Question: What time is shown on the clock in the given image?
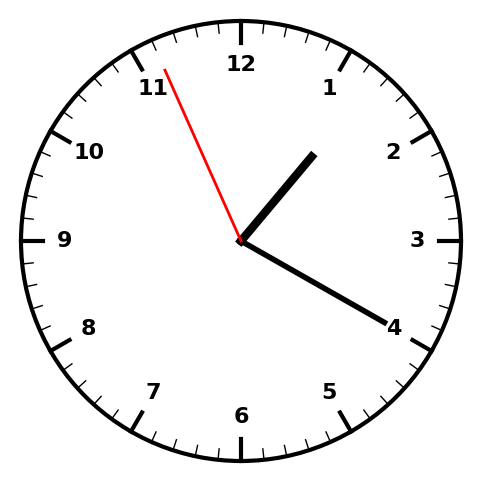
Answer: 01:19:56